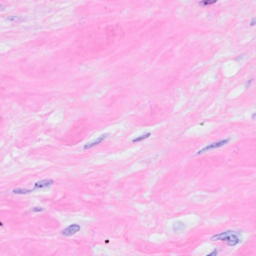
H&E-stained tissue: Breast